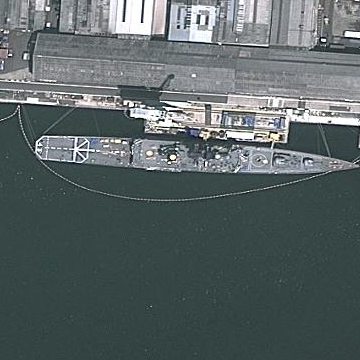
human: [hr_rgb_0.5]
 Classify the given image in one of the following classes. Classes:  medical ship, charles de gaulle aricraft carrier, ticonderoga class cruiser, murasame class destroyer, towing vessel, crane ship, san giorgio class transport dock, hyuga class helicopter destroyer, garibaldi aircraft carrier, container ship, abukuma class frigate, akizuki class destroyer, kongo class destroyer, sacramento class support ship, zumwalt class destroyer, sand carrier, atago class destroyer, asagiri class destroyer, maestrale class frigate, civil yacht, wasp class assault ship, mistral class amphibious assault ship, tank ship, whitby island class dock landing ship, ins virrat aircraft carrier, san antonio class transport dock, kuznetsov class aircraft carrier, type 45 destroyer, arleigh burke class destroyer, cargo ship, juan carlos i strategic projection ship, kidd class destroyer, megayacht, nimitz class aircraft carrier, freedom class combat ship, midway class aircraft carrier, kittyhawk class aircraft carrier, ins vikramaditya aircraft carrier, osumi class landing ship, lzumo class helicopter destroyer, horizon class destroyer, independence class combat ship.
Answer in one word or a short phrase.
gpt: Ticonderoga class cruiser